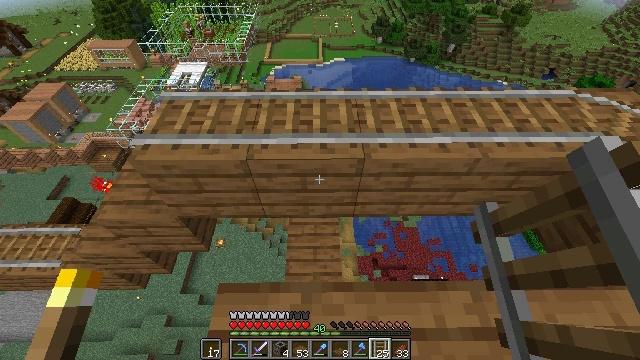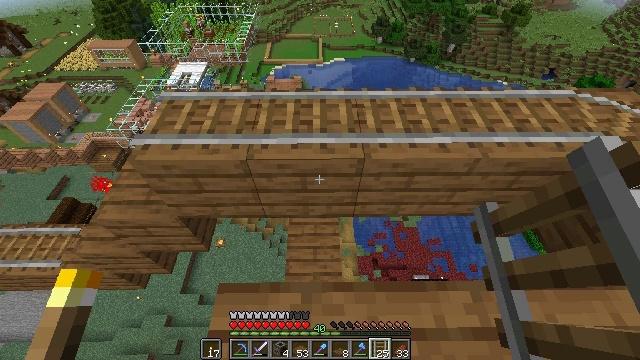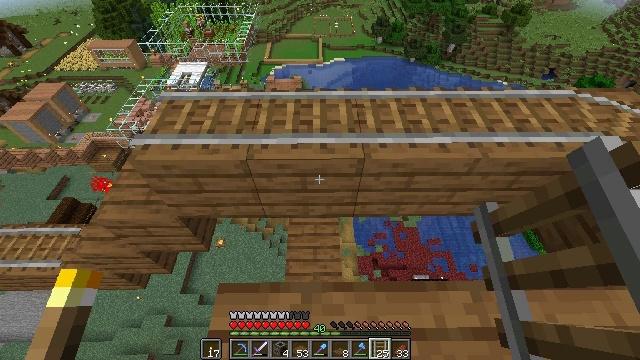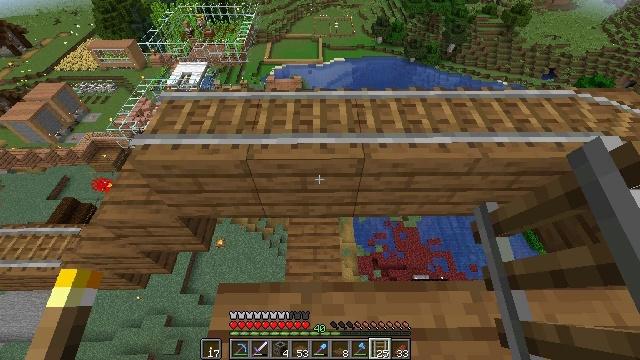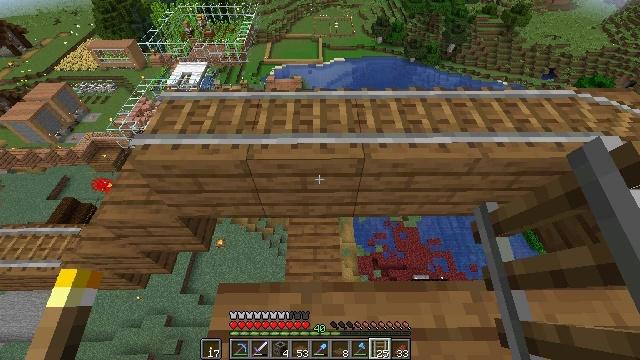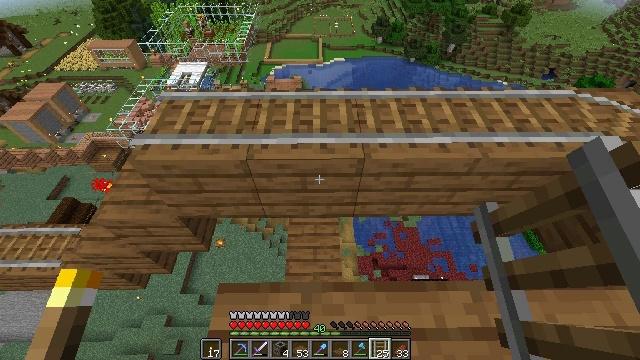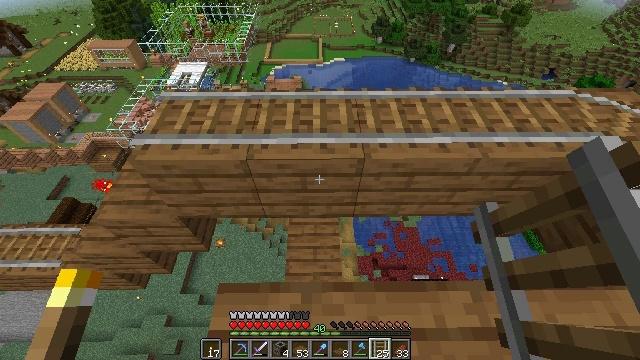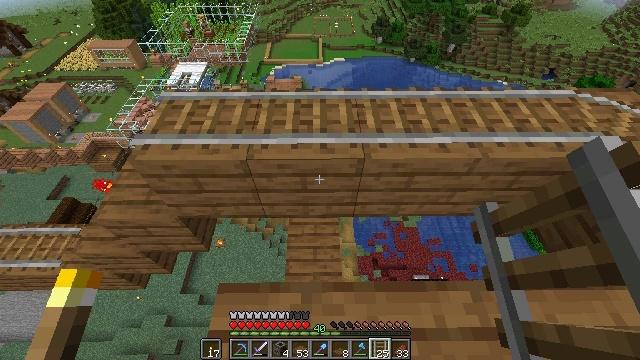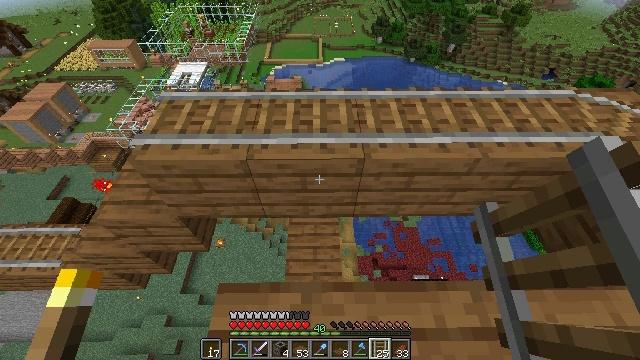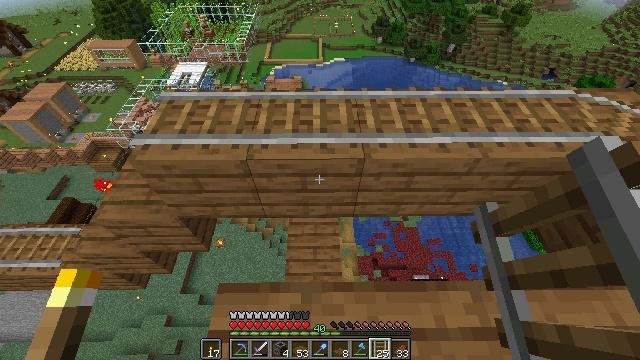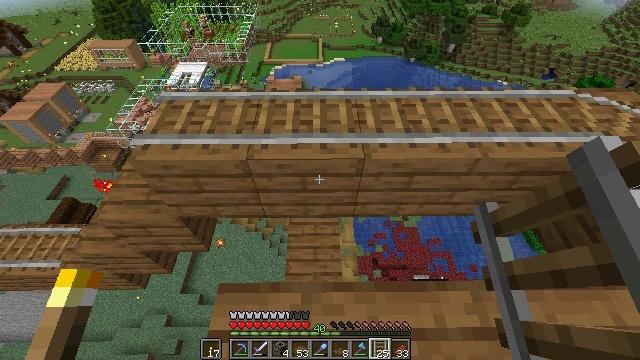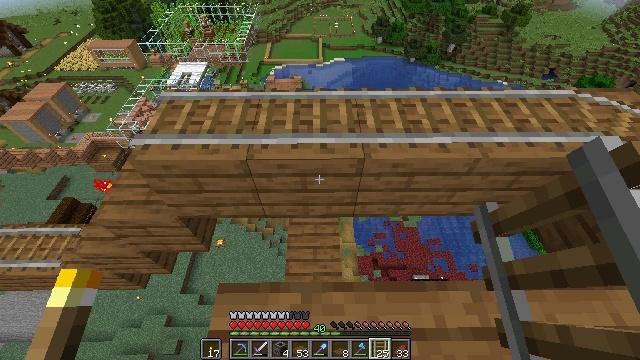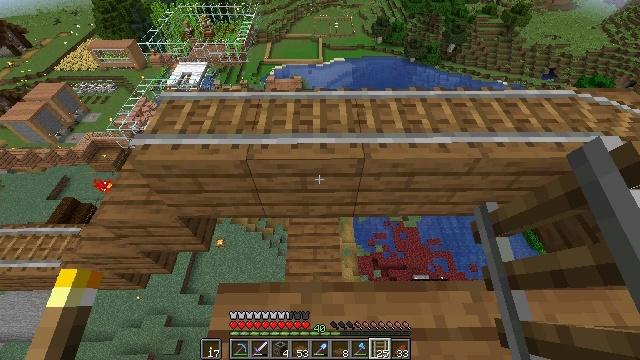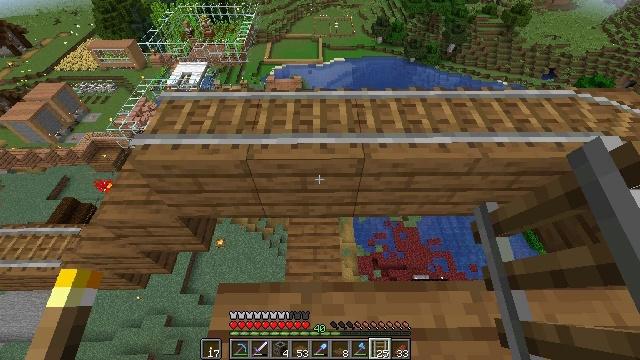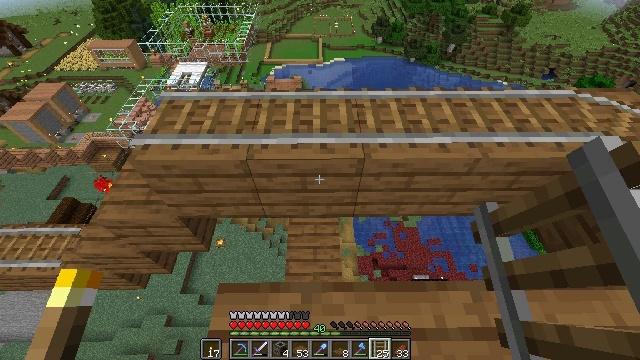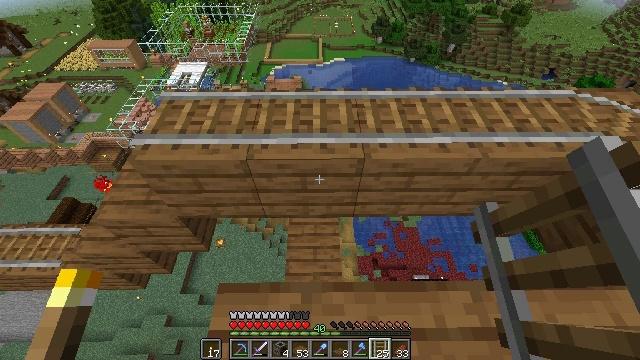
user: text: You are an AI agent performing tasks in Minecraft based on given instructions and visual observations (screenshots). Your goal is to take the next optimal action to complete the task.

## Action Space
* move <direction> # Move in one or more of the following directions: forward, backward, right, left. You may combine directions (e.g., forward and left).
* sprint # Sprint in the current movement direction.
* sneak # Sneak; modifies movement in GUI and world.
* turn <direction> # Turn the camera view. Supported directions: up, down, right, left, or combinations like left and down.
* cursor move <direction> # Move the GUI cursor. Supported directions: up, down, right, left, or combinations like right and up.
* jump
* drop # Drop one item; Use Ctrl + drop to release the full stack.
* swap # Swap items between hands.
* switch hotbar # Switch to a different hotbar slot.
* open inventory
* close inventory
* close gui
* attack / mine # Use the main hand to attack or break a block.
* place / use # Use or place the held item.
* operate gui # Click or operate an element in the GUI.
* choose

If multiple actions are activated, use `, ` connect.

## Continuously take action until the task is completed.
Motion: motion action
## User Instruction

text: Open a crafting table and make a rabbit stew.
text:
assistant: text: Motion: no_op
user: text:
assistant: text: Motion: no_op
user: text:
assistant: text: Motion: no_op
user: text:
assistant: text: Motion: no_op
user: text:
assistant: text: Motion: no_op
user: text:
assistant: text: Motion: no_op
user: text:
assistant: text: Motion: no_op
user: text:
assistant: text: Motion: no_op
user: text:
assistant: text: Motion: no_op
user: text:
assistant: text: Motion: no_op
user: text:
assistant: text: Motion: no_op
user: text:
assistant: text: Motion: no_op
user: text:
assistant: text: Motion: no_op
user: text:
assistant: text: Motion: no_op
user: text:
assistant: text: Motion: no_op
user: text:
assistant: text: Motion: no_op
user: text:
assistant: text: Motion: no_op
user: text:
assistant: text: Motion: no_op
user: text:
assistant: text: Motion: no_op
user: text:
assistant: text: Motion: no_op
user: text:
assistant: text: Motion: no_op
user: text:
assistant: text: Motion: no_op
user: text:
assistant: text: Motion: no_op
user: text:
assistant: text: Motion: no_op
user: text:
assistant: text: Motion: no_op
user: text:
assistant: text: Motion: no_op
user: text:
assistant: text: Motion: no_op
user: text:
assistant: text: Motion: no_op
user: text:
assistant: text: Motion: no_op
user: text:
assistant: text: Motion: no_op